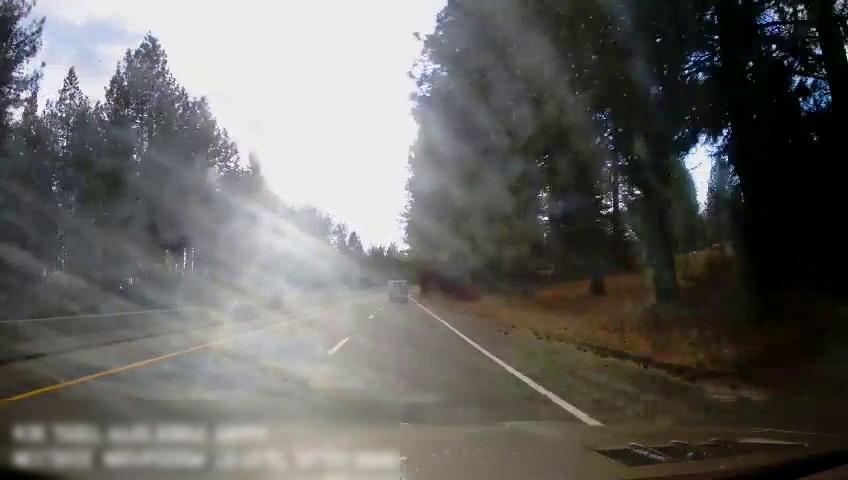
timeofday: Day
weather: Cloudy
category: Drivable Space
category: Drivable Space
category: Vehicles | Van
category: Lanes | Current Lane
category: Lanes | Alternate Lane
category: Lanes | Alternate Lane